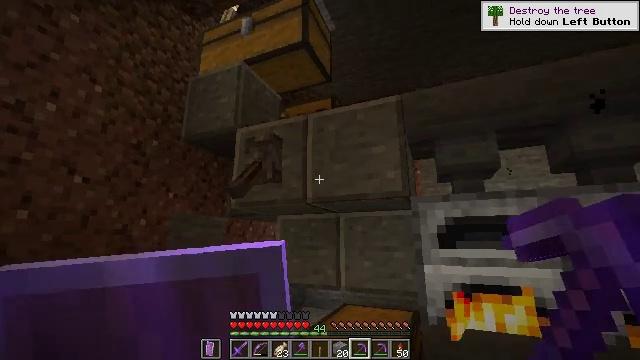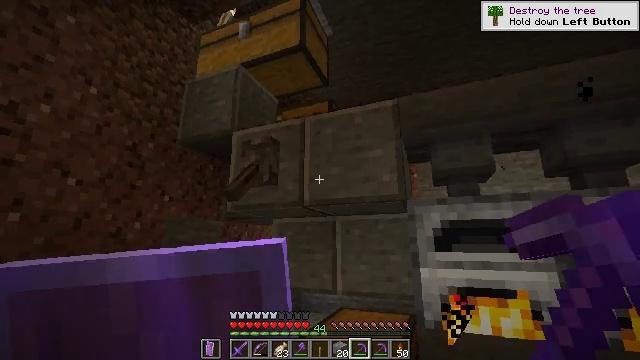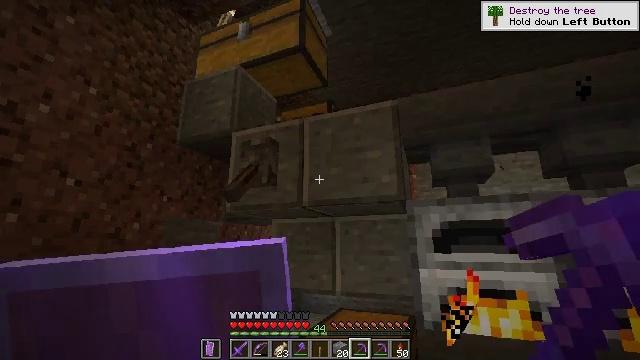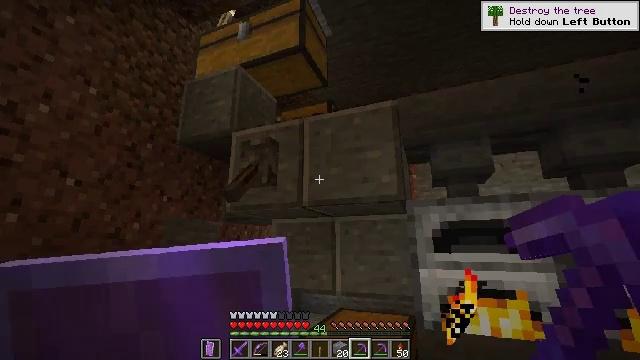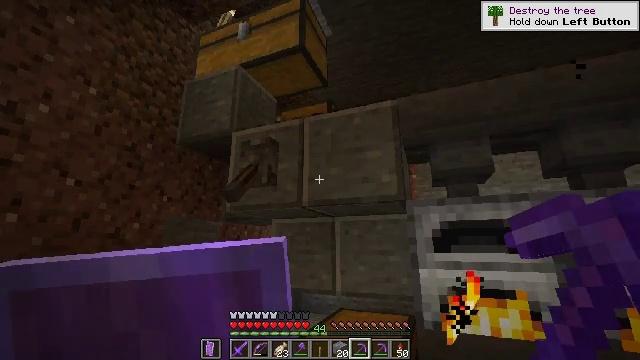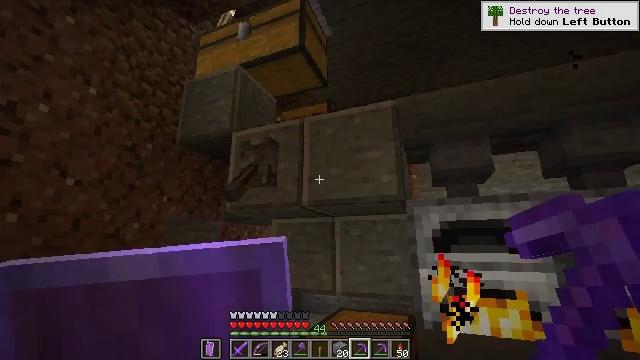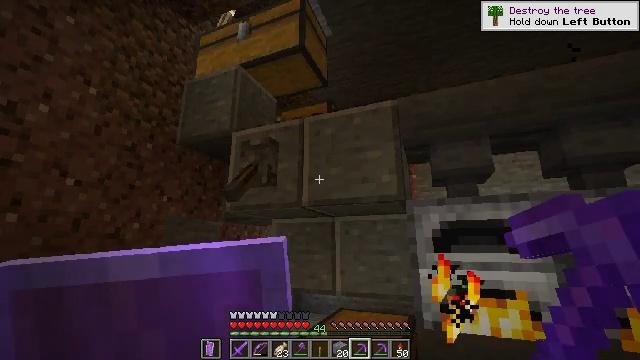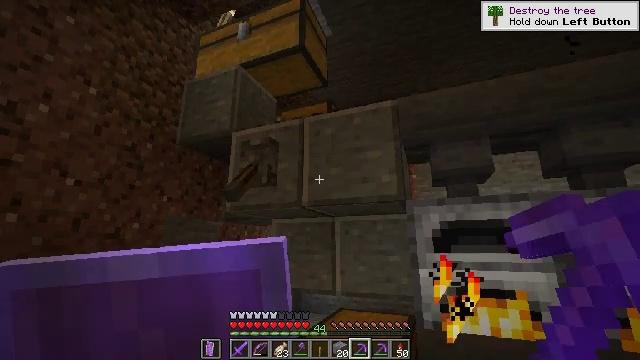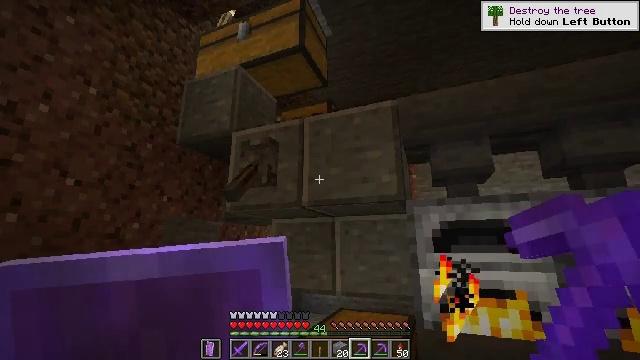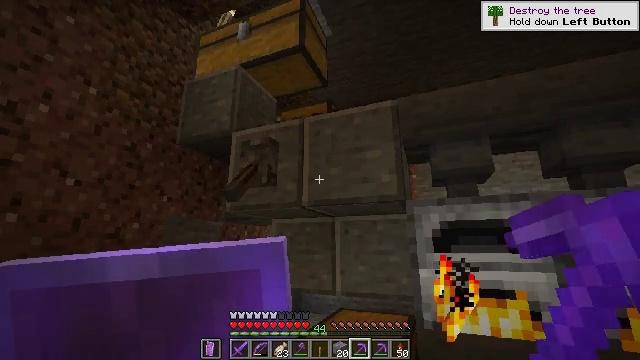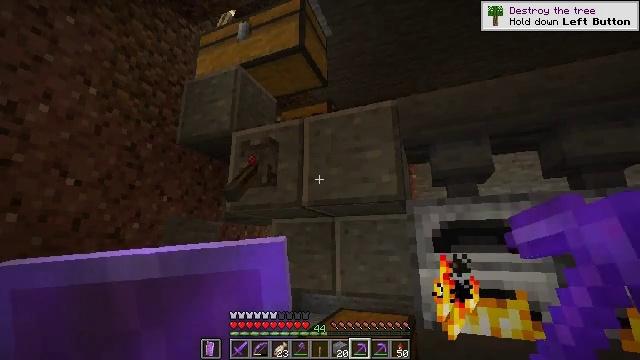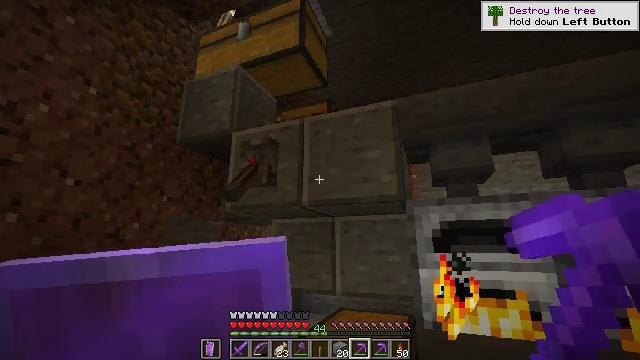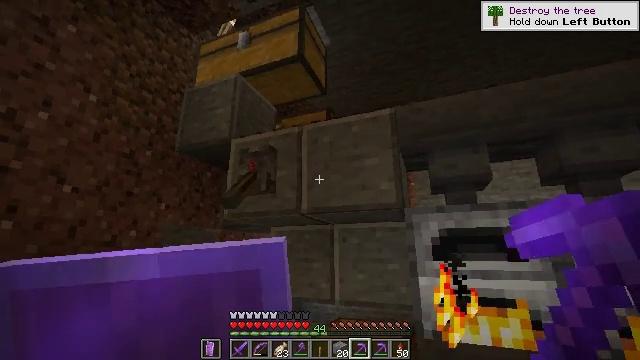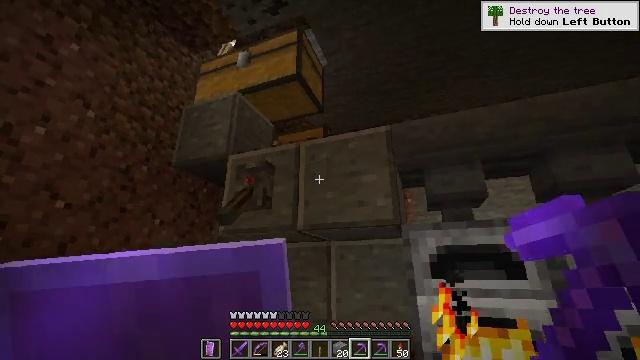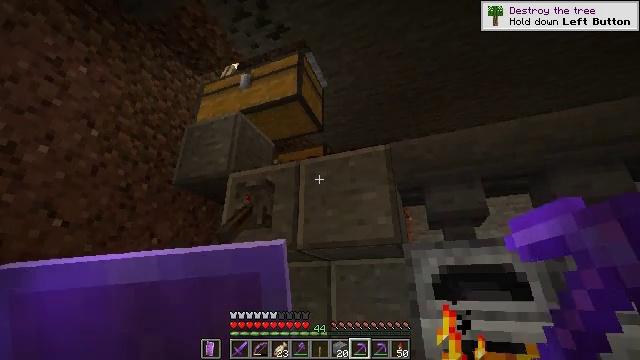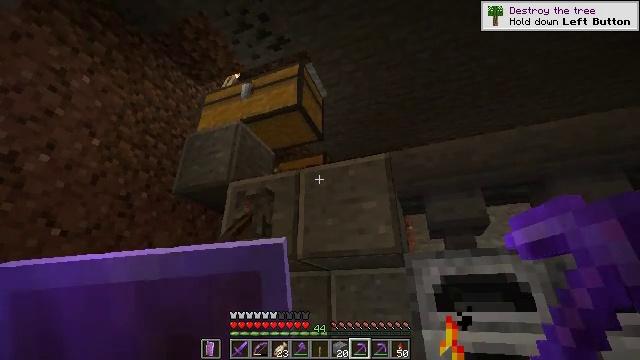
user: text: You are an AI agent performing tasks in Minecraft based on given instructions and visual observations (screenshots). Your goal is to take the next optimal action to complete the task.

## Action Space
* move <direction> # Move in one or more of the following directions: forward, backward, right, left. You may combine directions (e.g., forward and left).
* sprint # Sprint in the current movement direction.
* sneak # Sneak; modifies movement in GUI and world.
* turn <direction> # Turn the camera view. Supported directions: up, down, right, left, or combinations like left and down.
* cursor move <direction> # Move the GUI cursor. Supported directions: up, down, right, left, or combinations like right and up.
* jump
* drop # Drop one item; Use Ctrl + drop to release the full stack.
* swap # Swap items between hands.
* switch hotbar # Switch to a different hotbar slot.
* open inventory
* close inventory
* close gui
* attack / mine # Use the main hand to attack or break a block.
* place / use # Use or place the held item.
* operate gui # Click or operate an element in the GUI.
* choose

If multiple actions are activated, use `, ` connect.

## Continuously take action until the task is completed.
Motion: motion action
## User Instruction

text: craft item air
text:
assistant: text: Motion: no_op
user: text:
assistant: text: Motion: no_op
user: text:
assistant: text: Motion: no_op
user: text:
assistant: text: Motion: no_op
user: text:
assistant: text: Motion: no_op
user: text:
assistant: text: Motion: no_op
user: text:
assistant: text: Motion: no_op
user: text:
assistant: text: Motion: no_op
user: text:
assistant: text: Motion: no_op
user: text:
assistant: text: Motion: no_op
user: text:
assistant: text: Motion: no_op
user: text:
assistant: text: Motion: turn up
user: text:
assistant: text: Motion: turn up
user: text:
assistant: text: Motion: turn up
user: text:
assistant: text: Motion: turn up
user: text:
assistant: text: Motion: no_op
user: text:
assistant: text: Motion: no_op
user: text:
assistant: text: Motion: no_op
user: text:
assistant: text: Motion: no_op
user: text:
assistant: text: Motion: no_op
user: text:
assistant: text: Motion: no_op
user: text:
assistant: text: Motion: turn left and up
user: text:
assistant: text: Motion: turn left and up
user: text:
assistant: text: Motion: no_op
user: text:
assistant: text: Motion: no_op
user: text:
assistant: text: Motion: no_op
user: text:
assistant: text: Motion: no_op
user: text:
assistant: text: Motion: no_op
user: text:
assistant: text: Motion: no_op
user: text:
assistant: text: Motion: no_op